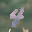
Label: 4